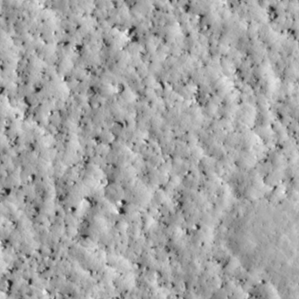
Label: non_frost